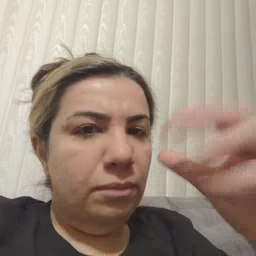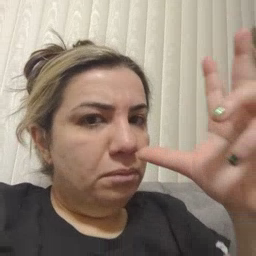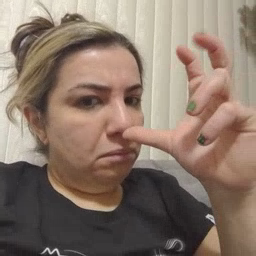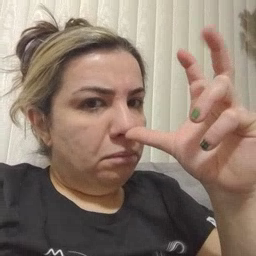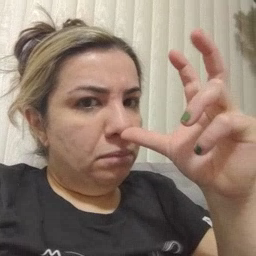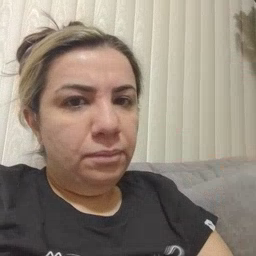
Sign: bug